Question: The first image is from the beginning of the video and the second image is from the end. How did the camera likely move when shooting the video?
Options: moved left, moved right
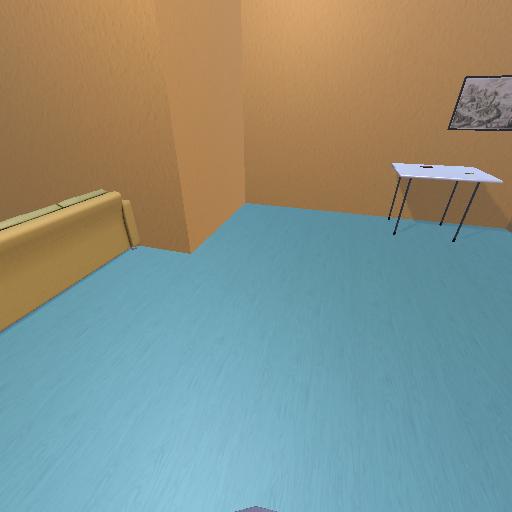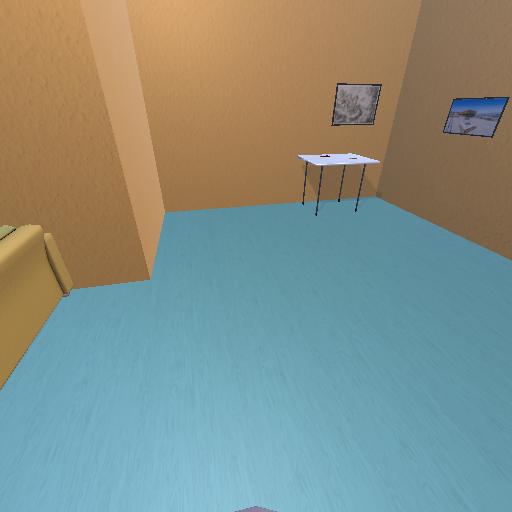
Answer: moved left